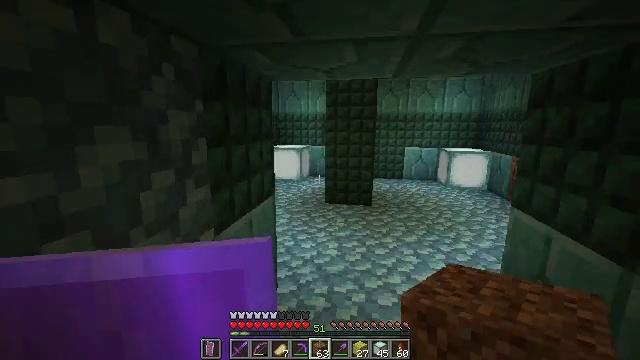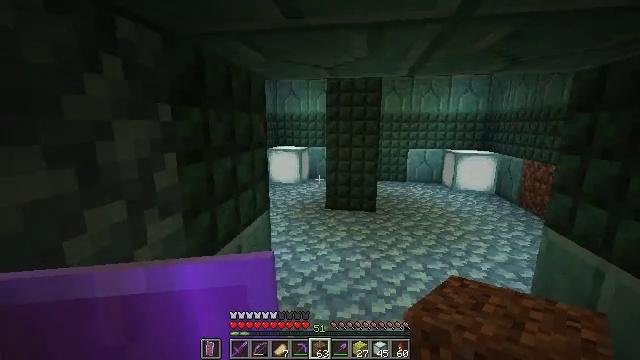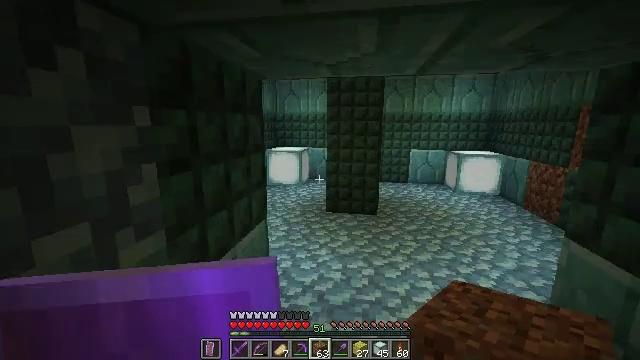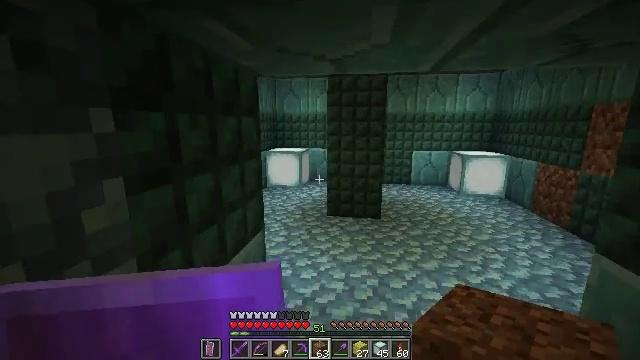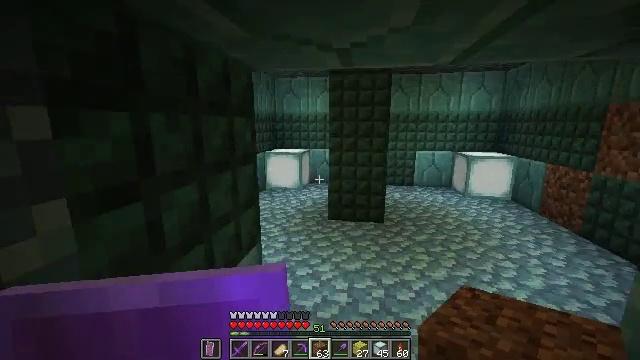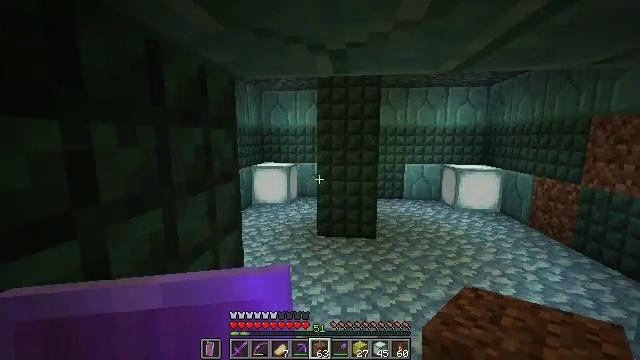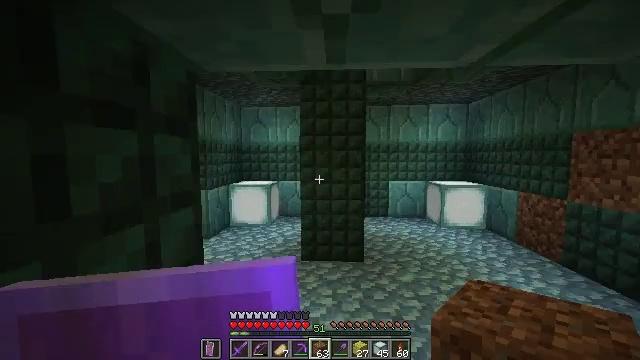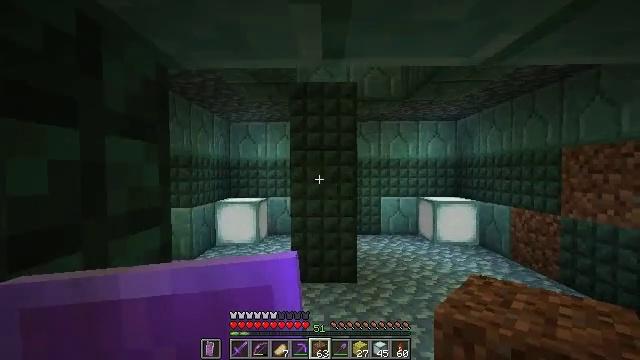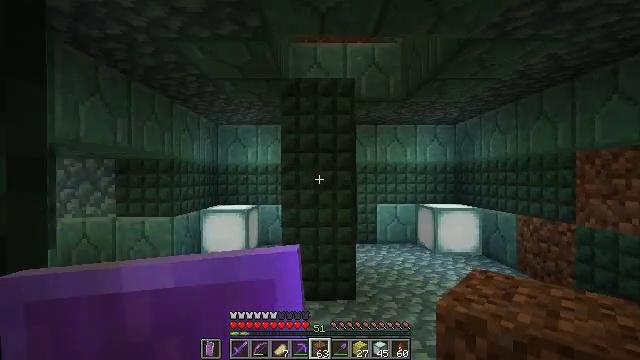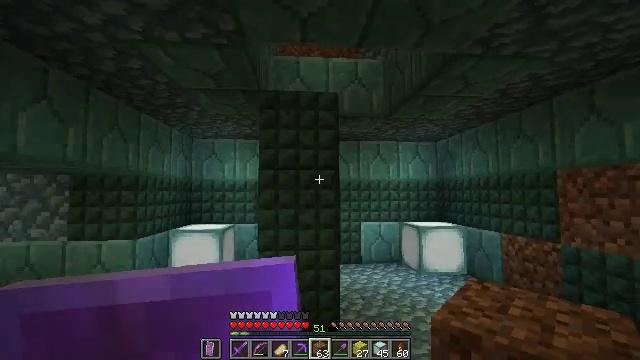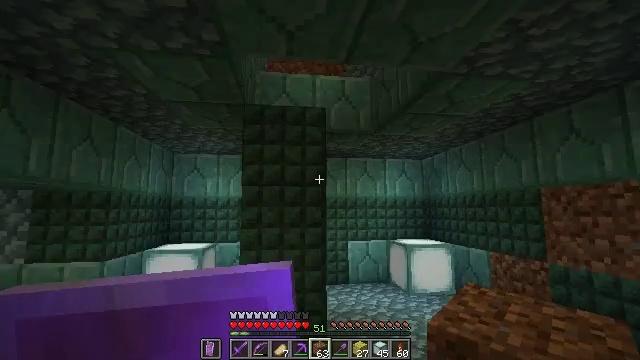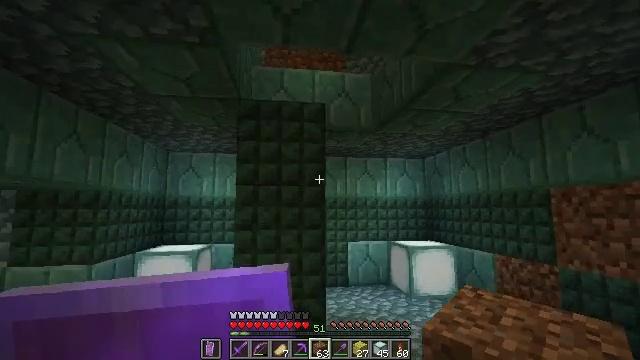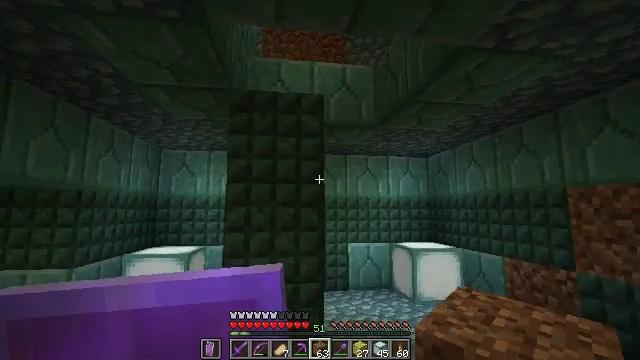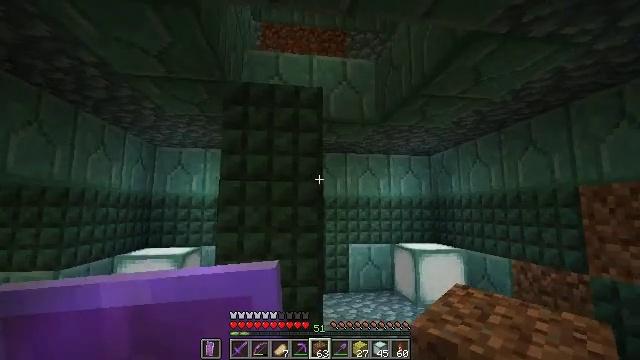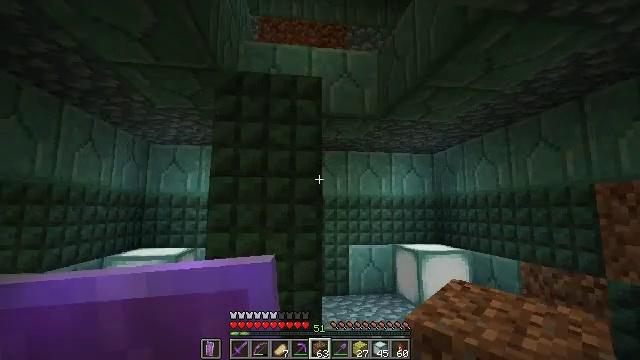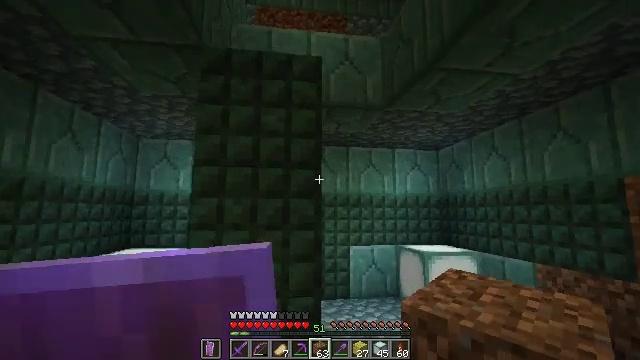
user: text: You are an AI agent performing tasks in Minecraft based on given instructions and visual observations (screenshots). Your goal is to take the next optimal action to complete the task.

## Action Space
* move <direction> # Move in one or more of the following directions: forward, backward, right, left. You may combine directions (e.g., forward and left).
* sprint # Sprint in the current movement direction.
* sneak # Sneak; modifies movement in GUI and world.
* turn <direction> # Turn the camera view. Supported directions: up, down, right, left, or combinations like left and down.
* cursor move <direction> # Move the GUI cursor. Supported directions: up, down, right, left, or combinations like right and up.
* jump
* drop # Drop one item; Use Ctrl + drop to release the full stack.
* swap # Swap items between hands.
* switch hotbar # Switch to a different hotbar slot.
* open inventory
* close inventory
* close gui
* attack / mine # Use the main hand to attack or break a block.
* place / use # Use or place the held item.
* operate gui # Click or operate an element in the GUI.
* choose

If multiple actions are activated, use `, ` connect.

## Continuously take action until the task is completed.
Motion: motion action
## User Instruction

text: craft item sponge
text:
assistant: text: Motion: move forward
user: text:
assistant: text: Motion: move forward
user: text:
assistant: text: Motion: move forward
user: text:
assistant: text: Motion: move forward
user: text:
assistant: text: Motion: move forward, turn right and up
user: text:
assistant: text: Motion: move forward, turn right and up
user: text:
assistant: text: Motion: move forward, turn right and up
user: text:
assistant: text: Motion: move forward, turn right and up
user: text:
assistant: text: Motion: move forward, turn right and up
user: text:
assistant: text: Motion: move forward, turn right and up
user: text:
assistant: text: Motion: move forward
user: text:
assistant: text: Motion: move forward
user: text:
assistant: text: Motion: move forward
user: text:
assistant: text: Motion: move forward
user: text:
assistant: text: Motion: move forward
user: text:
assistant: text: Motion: turn right
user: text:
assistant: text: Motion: turn right
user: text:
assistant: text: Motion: no_op
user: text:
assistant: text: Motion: turn right and up
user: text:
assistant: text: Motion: turn right and up
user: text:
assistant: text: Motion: turn up
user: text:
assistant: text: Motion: no_op
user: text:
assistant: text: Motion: turn left and up
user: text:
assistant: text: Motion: no_op
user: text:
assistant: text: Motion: no_op
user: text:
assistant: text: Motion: no_op
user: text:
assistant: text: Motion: no_op
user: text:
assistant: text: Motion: no_op
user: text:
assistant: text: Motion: no_op
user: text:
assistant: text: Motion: no_op